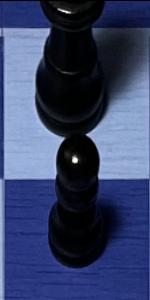
Label: Pawn_Black